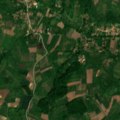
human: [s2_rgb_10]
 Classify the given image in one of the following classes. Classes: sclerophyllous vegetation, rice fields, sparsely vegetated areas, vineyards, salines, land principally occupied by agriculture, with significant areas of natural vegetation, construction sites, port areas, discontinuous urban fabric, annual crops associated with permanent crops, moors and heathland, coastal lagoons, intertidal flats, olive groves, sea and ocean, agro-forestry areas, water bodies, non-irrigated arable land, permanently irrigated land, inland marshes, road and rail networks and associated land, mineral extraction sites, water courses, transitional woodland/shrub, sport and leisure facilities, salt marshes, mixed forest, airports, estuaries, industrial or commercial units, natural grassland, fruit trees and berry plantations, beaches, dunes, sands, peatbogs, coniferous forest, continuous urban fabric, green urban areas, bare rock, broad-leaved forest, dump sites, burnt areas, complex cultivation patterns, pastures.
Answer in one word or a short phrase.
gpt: complex cultivation patterns, land principally occupied by agriculture, with significant areas of natural vegetation